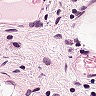
Metastatic tissue present: no